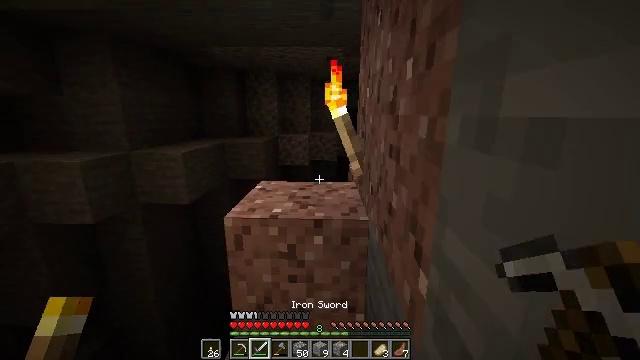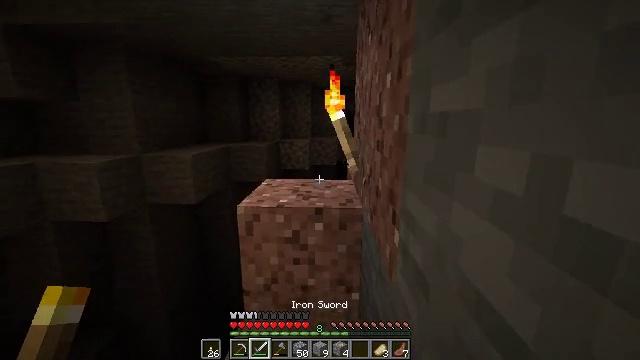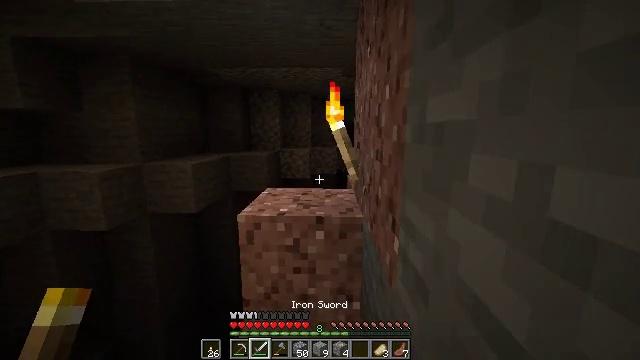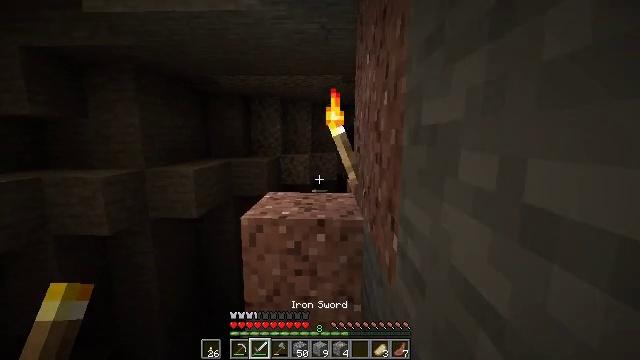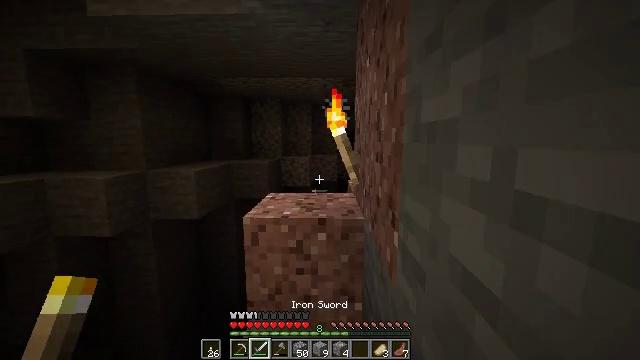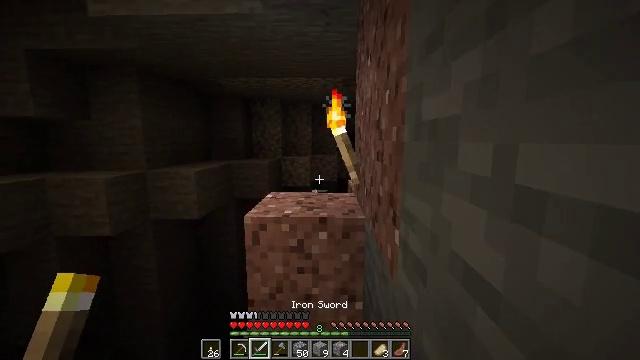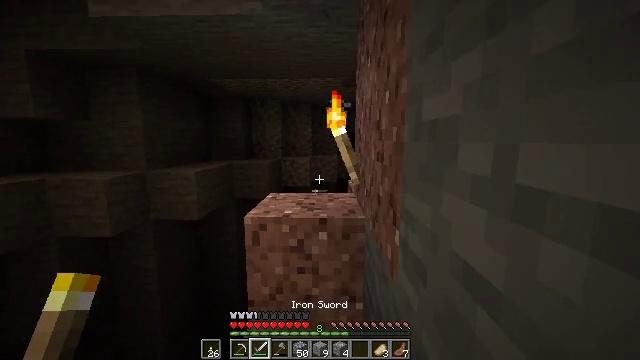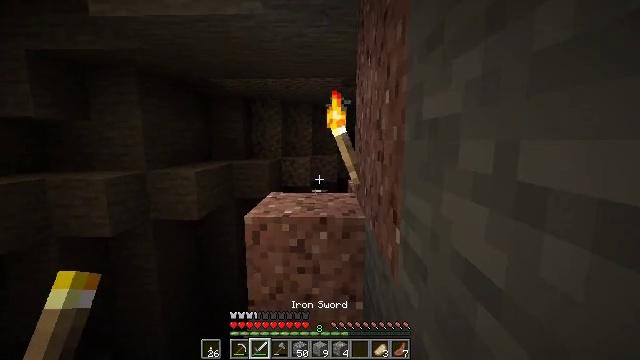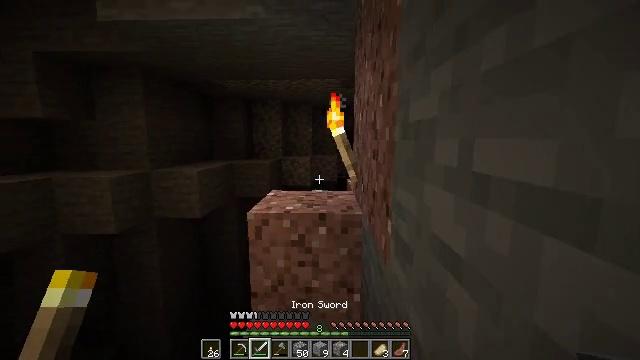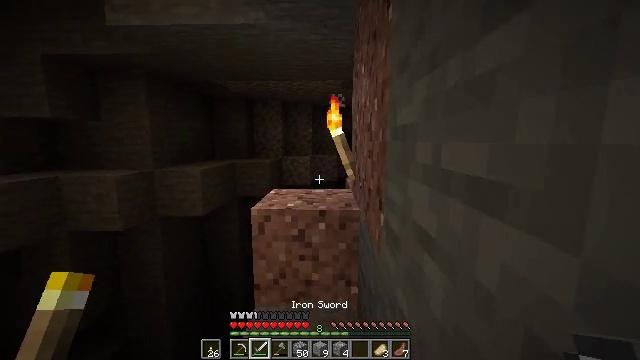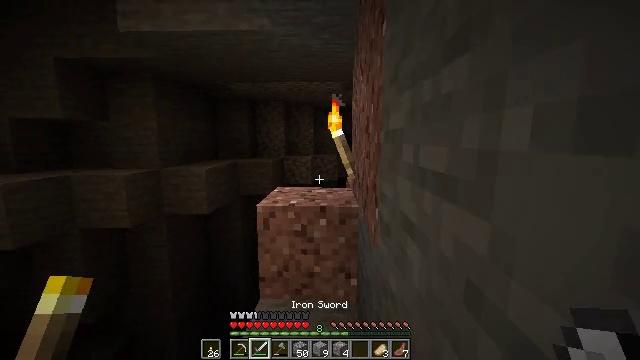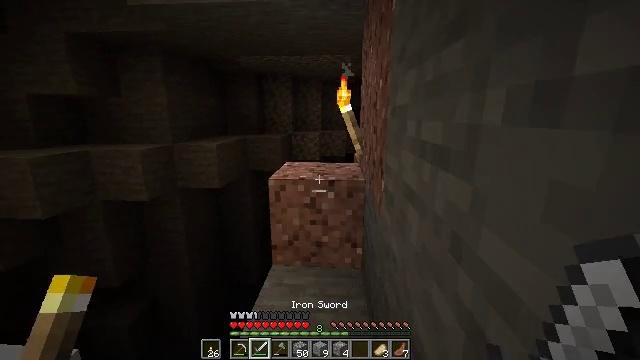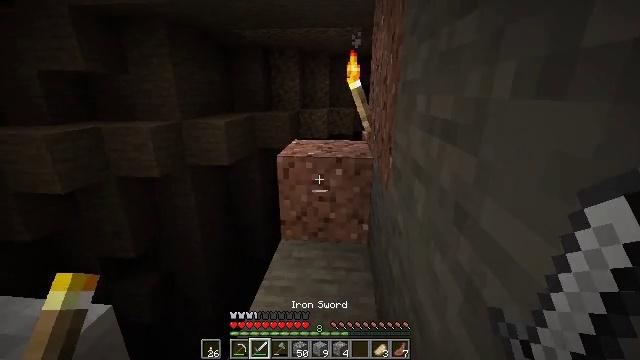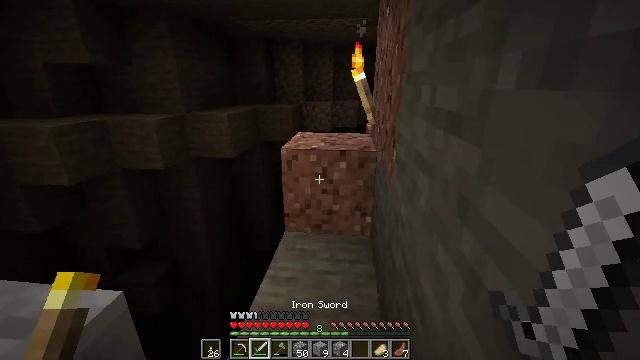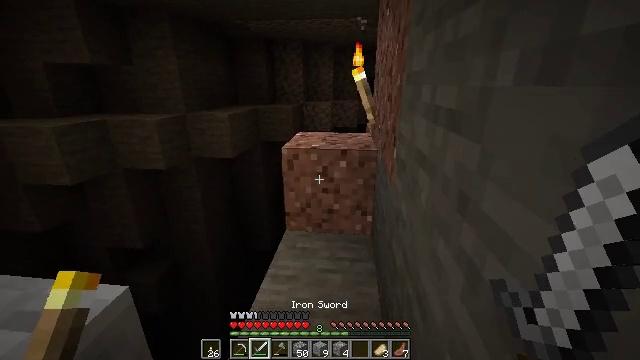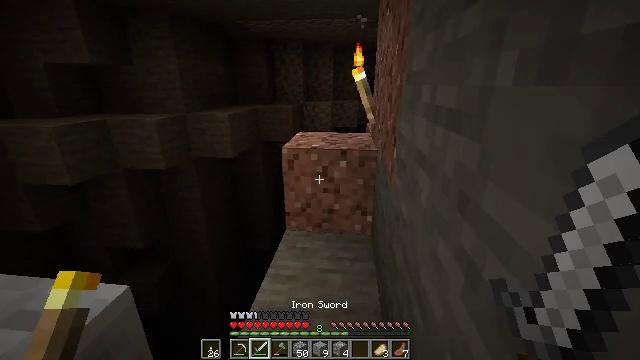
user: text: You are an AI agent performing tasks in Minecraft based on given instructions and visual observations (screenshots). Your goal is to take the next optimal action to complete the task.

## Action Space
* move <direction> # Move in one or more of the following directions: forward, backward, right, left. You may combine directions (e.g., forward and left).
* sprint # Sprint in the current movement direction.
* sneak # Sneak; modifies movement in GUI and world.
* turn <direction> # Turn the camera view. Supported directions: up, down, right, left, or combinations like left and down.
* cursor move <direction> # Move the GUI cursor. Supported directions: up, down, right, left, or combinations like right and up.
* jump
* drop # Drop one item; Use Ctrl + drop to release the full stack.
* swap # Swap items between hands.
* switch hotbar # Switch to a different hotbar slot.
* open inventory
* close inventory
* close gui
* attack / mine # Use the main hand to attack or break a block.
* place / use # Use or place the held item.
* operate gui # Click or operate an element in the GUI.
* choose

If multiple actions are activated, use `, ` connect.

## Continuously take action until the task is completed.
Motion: motion action
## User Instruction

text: Gather the wall torch from the wall.
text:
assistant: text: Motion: move right, turn up
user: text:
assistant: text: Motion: move right, turn up
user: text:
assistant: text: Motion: move right, turn up
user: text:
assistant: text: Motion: move right
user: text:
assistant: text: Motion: move right
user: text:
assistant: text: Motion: move right
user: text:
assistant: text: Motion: move back and move right
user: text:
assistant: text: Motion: move back
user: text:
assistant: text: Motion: move back
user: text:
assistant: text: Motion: no_op
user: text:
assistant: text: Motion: turn left and down
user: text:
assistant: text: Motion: turn left and down
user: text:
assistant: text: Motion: turn down
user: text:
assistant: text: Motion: no_op
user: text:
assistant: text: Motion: no_op
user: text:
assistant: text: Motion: no_op
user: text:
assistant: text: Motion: sneak, turn up
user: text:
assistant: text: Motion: sneak, turn right and up
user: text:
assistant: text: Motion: sneak, turn right and up
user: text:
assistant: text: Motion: sneak, turn up
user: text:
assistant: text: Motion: sneak
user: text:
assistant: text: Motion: sneak, turn up
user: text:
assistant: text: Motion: sneak, turn up
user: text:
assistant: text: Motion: sneak
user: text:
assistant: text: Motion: sneak
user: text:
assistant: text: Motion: sneak
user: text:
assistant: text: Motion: sneak
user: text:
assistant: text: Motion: sneak
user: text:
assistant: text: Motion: sneak
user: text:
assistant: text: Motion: sneak, turn right